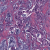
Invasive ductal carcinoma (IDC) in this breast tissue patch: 1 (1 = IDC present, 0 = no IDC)